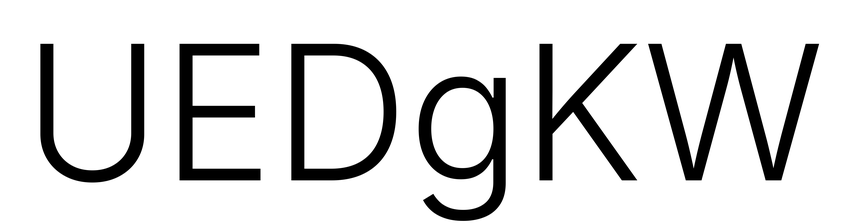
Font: Inter_Light